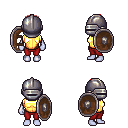
a pixel art fantasy rpg character, female body template, dark elf, purple skin, gold chest armor, red pants, red short mohawk hairstyle, metal helm, shield, four views (front, back, left, right), 2x2 character sprite sheet, small pixel art, hard edges, no anti-aliasing